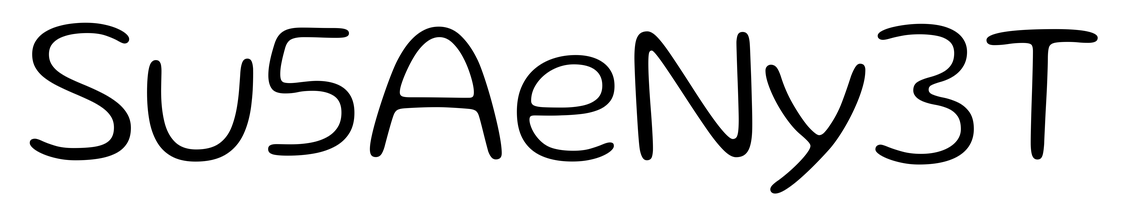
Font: Gluten_ExtraLight